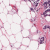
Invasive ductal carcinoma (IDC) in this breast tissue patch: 1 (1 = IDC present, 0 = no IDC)